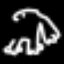
Label: frog